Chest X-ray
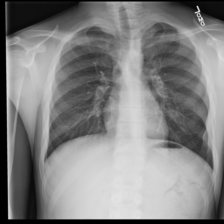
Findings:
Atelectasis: negative
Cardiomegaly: negative
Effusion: negative
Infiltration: negative
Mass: negative
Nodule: negative
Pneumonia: negative
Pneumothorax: negative
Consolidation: negative
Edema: negative
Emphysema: negative
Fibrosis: negative
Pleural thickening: negative
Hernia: negative